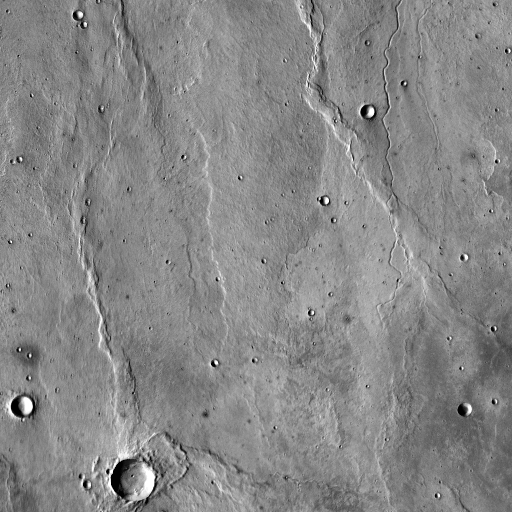
Crater classes present: Background, Other, Layered